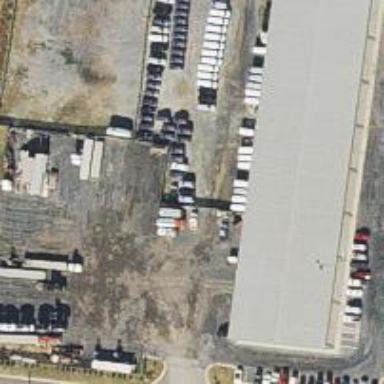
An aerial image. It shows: Industrial building.